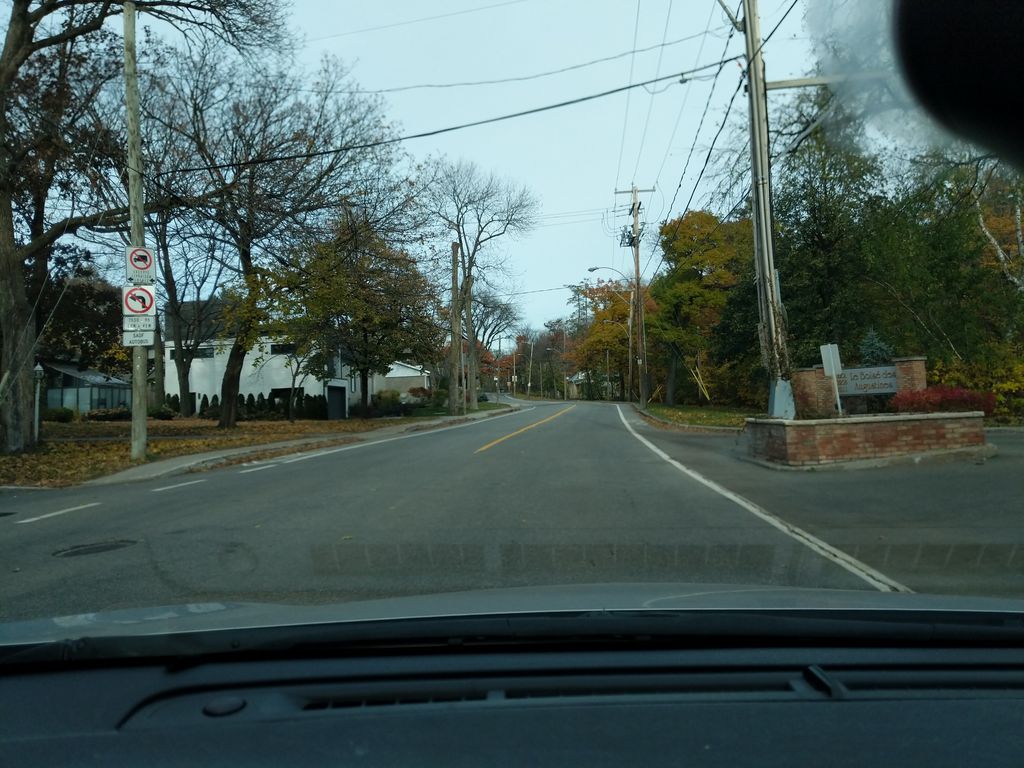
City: quebec_city